Interaction volume radius: 5 \u00c5
Interaction volume height: 10 \u00c5
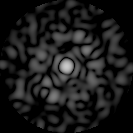
Disorder parameter: 0.8161